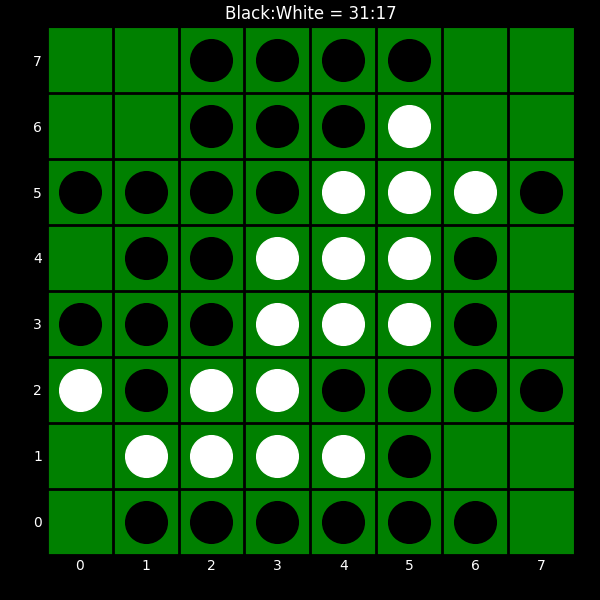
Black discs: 31
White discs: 17